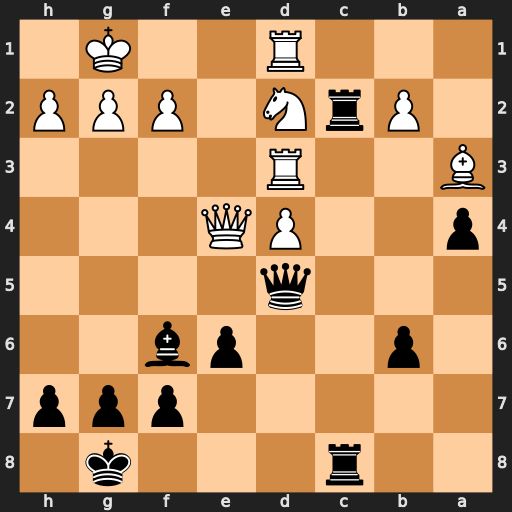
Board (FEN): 2r3k1/5ppp/1p2pb2/3q4/p2PQ3/B2R4/1PrN1PPP/3R2K1
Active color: b
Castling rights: -
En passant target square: -
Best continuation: Rxd2 Qxd5 Rxd1+ Rxd1 exd5